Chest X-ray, AP view. Patient: 18 years old, sex M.
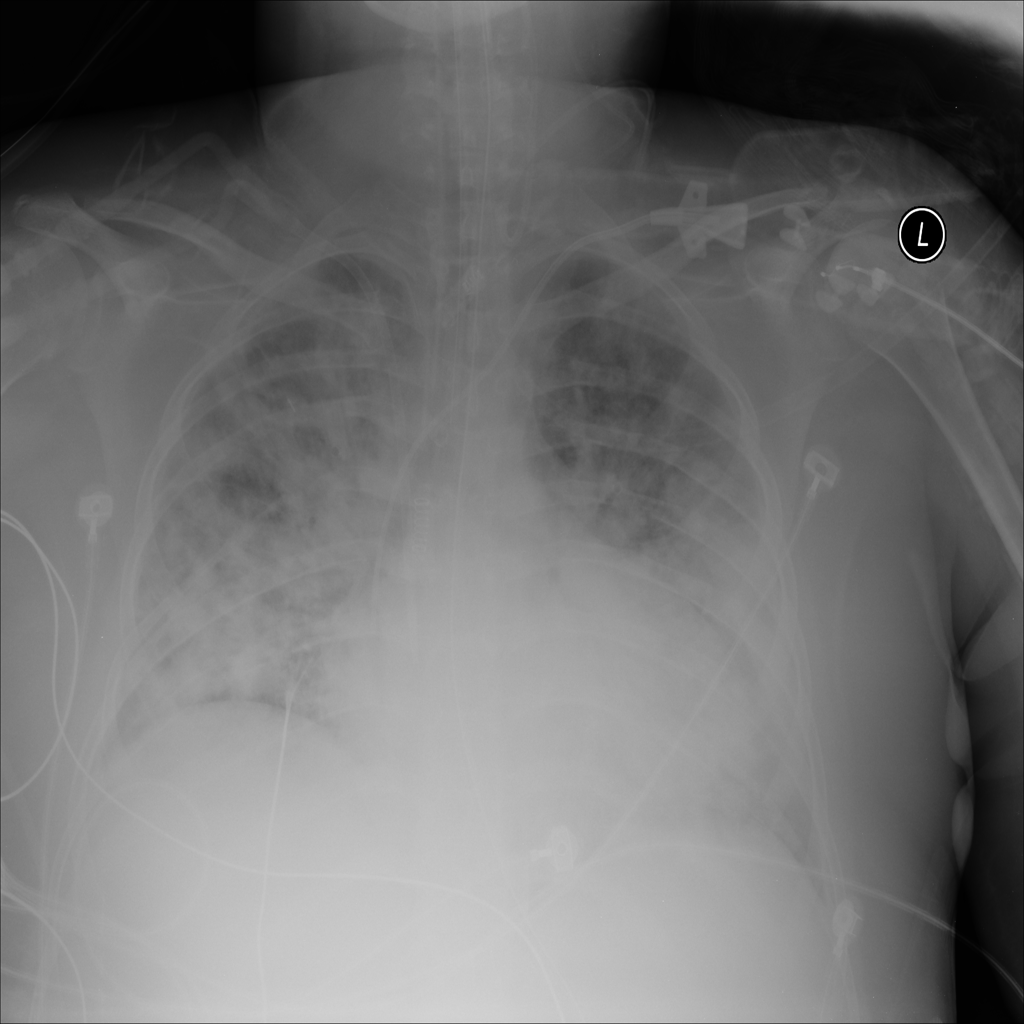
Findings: Infiltration